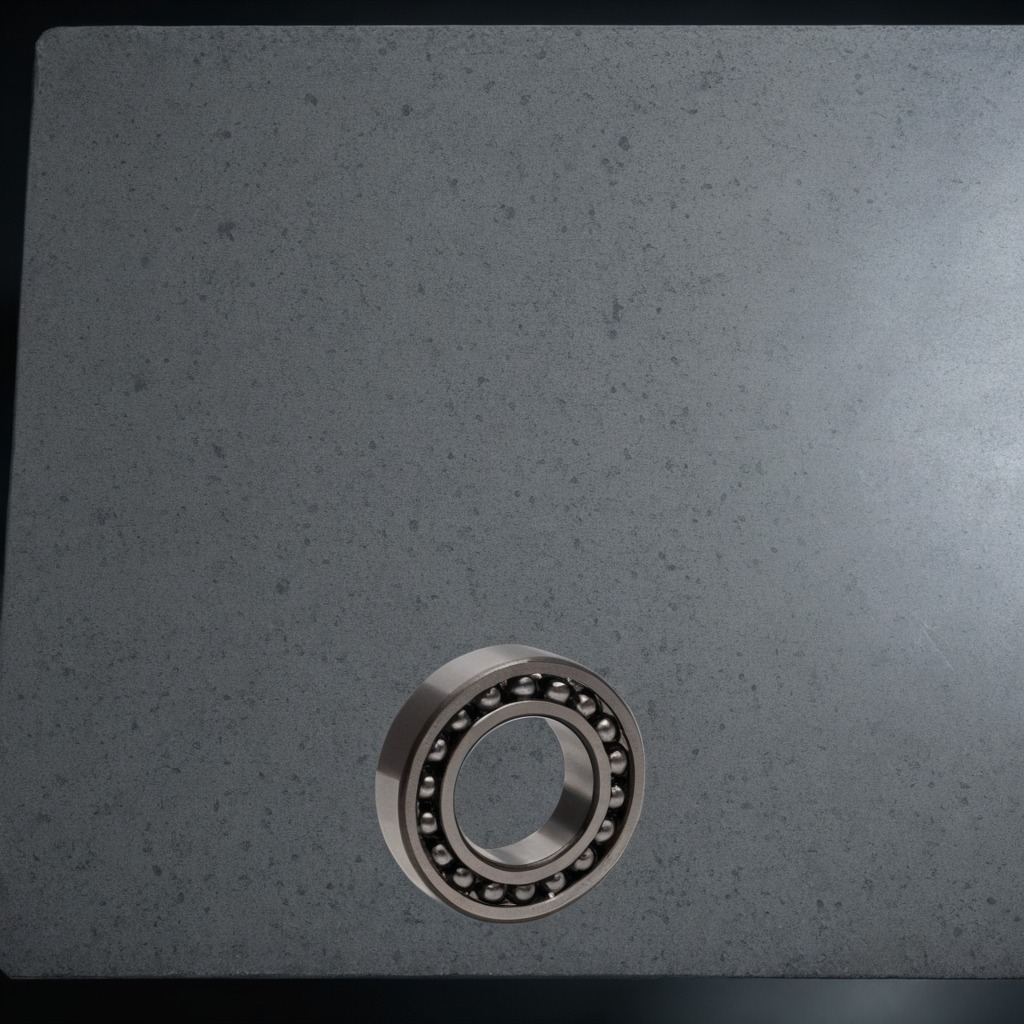
A metal ball bearing is lying on a clean granite table inside a workshop at night dim ambient light soft shadows worn but